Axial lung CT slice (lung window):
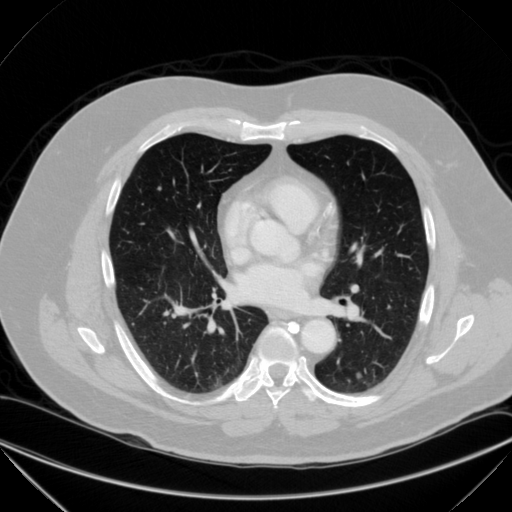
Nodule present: yes
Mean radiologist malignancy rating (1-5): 3.25